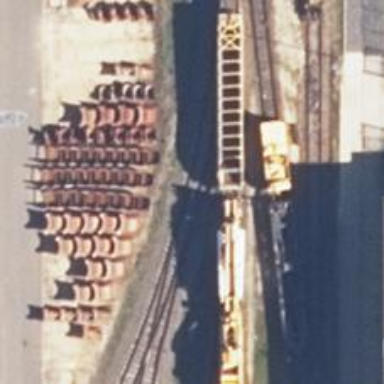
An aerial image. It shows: Railway switch.